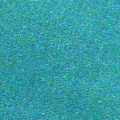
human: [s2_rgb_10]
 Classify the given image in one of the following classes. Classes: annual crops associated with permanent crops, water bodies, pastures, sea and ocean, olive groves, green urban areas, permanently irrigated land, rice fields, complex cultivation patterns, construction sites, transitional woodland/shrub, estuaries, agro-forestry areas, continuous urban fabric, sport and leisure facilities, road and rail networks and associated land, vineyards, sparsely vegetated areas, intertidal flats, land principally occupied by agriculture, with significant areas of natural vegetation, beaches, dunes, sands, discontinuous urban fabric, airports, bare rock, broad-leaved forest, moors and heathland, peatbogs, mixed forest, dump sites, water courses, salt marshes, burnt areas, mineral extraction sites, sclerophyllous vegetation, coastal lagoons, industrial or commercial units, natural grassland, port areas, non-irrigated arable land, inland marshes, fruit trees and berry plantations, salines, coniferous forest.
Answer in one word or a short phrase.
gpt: sea and ocean